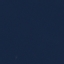
Land use / land cover: SeaLake